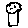
Label: tree